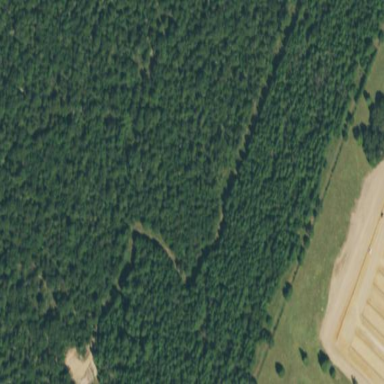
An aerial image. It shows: Evergreen forest with needle-leaved trees.